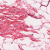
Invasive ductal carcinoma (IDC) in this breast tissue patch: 0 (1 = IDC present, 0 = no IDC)